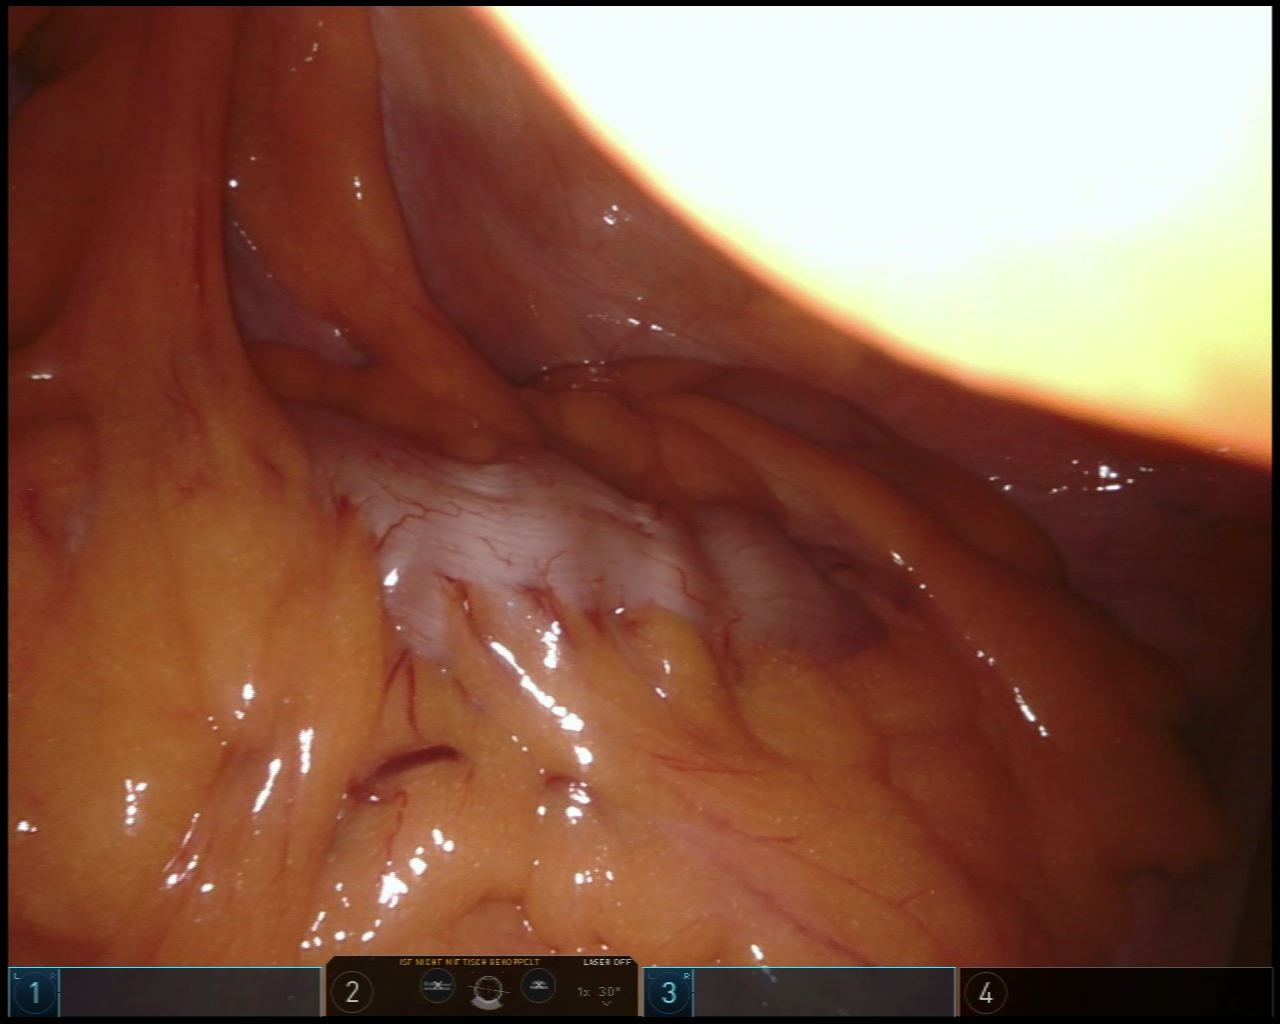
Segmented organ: colon
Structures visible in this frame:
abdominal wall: yes
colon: yes
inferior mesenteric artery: no
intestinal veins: no
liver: no
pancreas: no
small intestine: no
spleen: no
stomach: no
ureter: no
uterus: no
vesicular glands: no